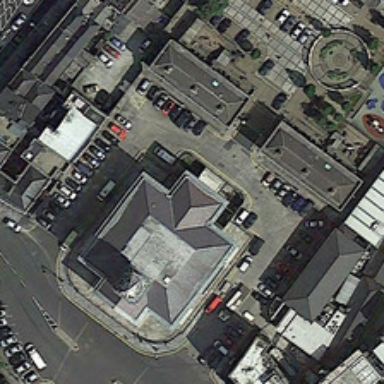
Many buildings and cars are around a church .